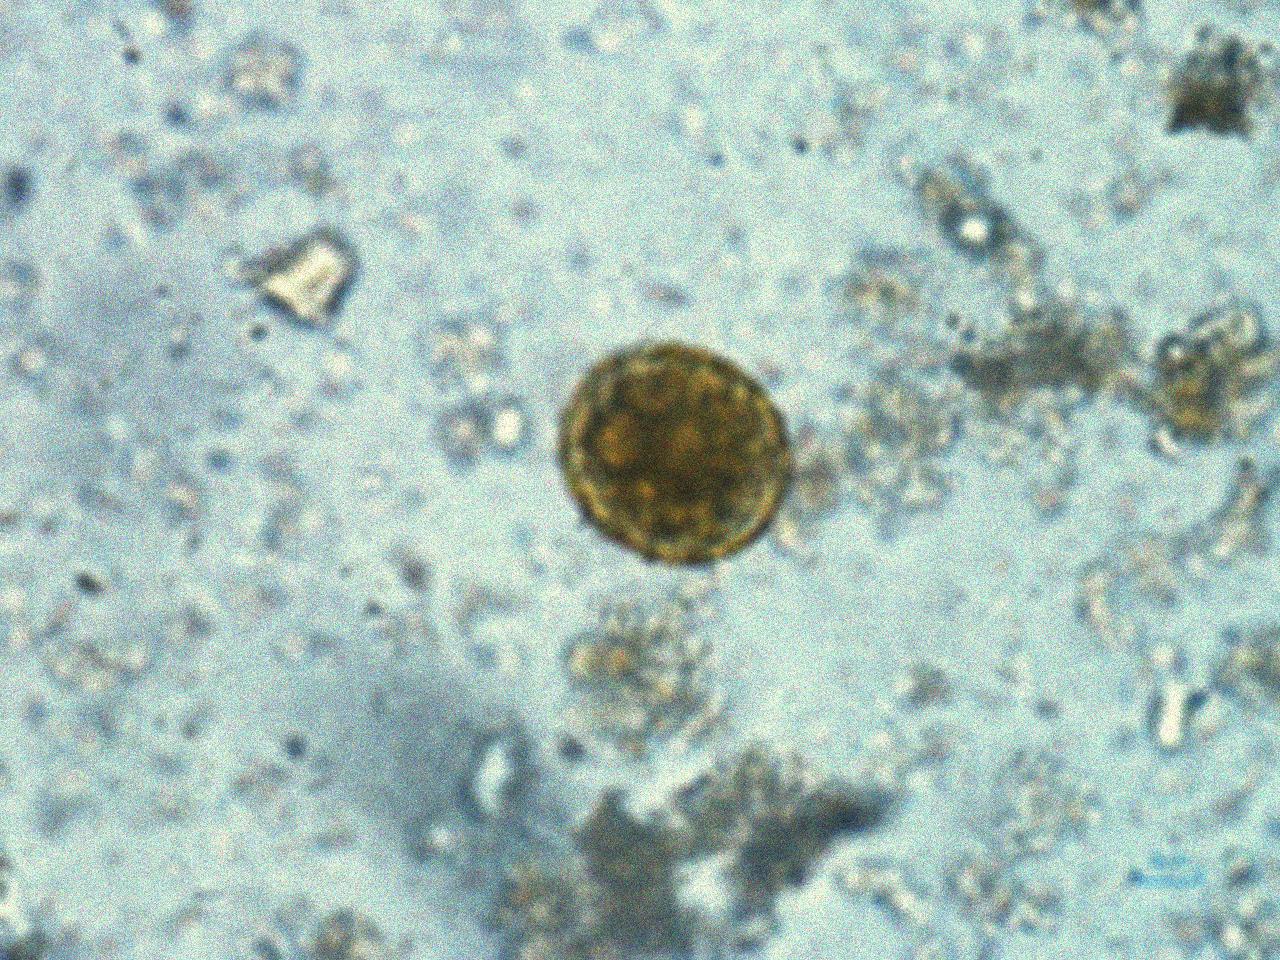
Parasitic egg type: Ascaris lumbricoides